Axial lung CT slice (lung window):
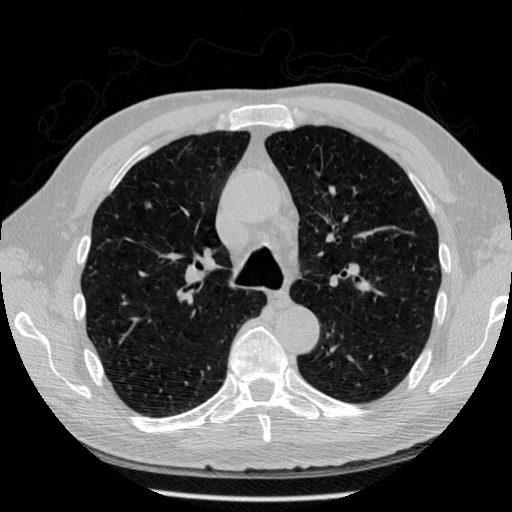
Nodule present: yes
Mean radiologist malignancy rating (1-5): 2.5